Question: I'm trying to make a pause screen with the last frame of a 3D scene rendered to a texture, over which I would render a black rectangle with half alpha and some text.
I thought that using ...
'''
ScreenUtils.getFrameBufferTexture()
'''
... was the easiest option, but models whose textures lack of this attribute ...
'''
BlendingAttribute(GL20.GL_SRC_ALPHA, GL20.GL_ONE_MINUS_SRC_ALPHA)
'''
... would not be rendered at all in the screenshot.
Example:

Why is this happening?
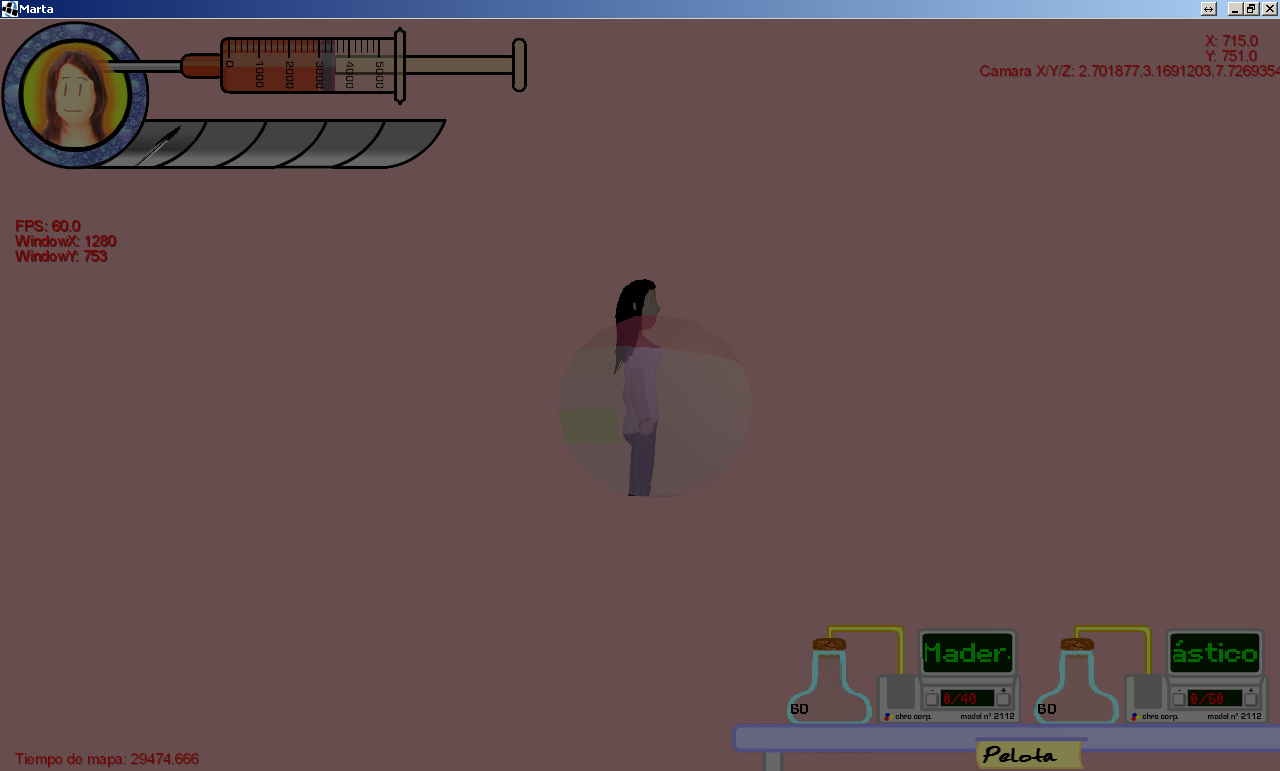
Answer: OK, this has already been fixed in the latest nightlies. Just update your project with them.